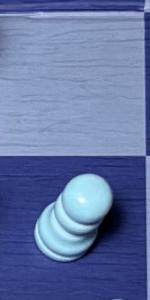
Label: Pawn_White